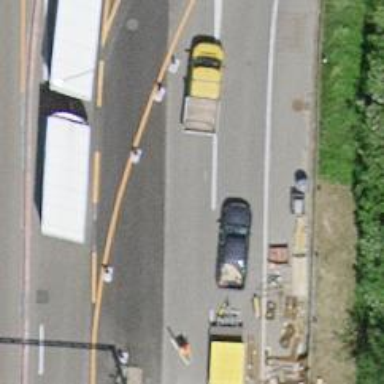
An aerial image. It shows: Asphalt motorway.